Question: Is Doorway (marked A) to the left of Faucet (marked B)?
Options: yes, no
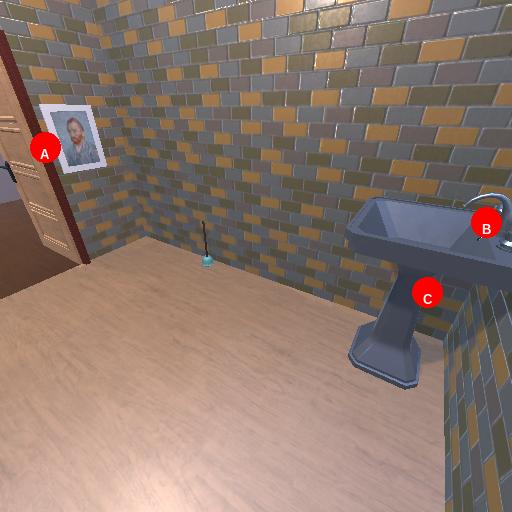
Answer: yes